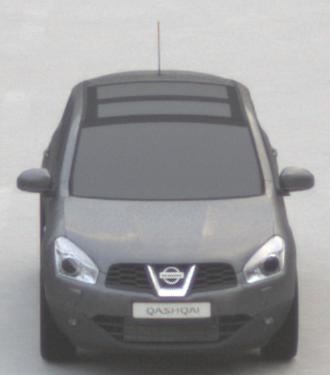
Make: Nissan
Model: Qashqai 1.6
Detailed model: Qashqai (J10)
Model produced from: 2010/03
Model produced until: 2010/08
Doors: 5
Color: gray
Road condition: dry road
Daytime: sunrise or sunset
Contrast: low contrast